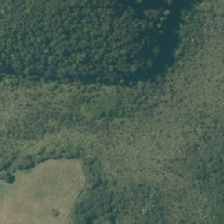
Land cover: herbaceous_freshwater_vege